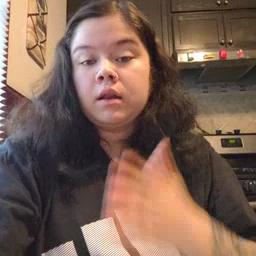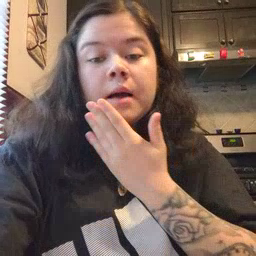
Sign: napkin